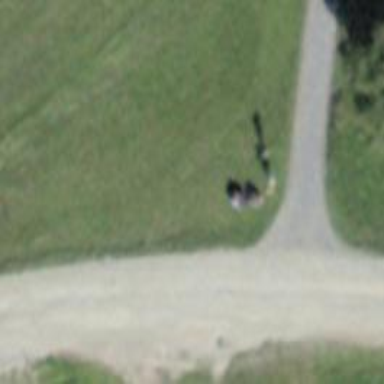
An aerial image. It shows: Bench.